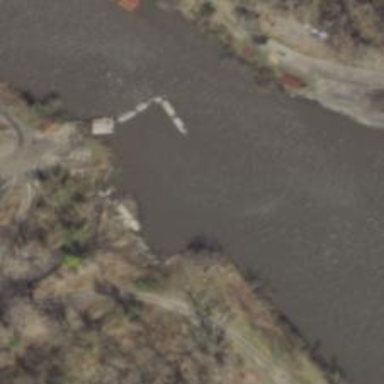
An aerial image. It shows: Weir along the waterway.